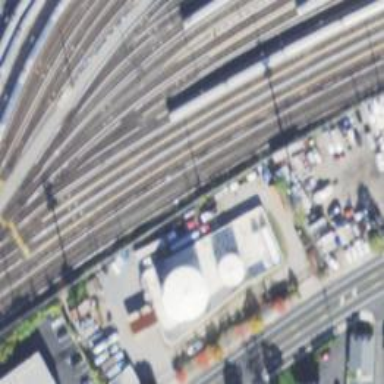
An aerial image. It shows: Electrified railway yard with rail tracks.